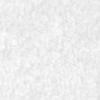
Label: no_change